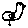
Label: bird